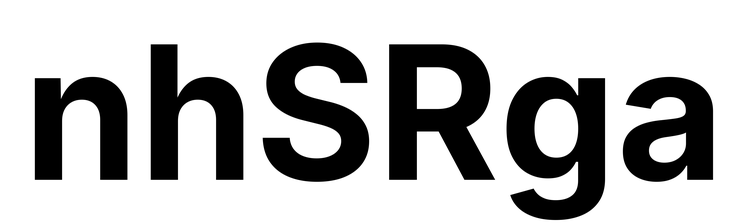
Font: Inter_Bold